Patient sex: M
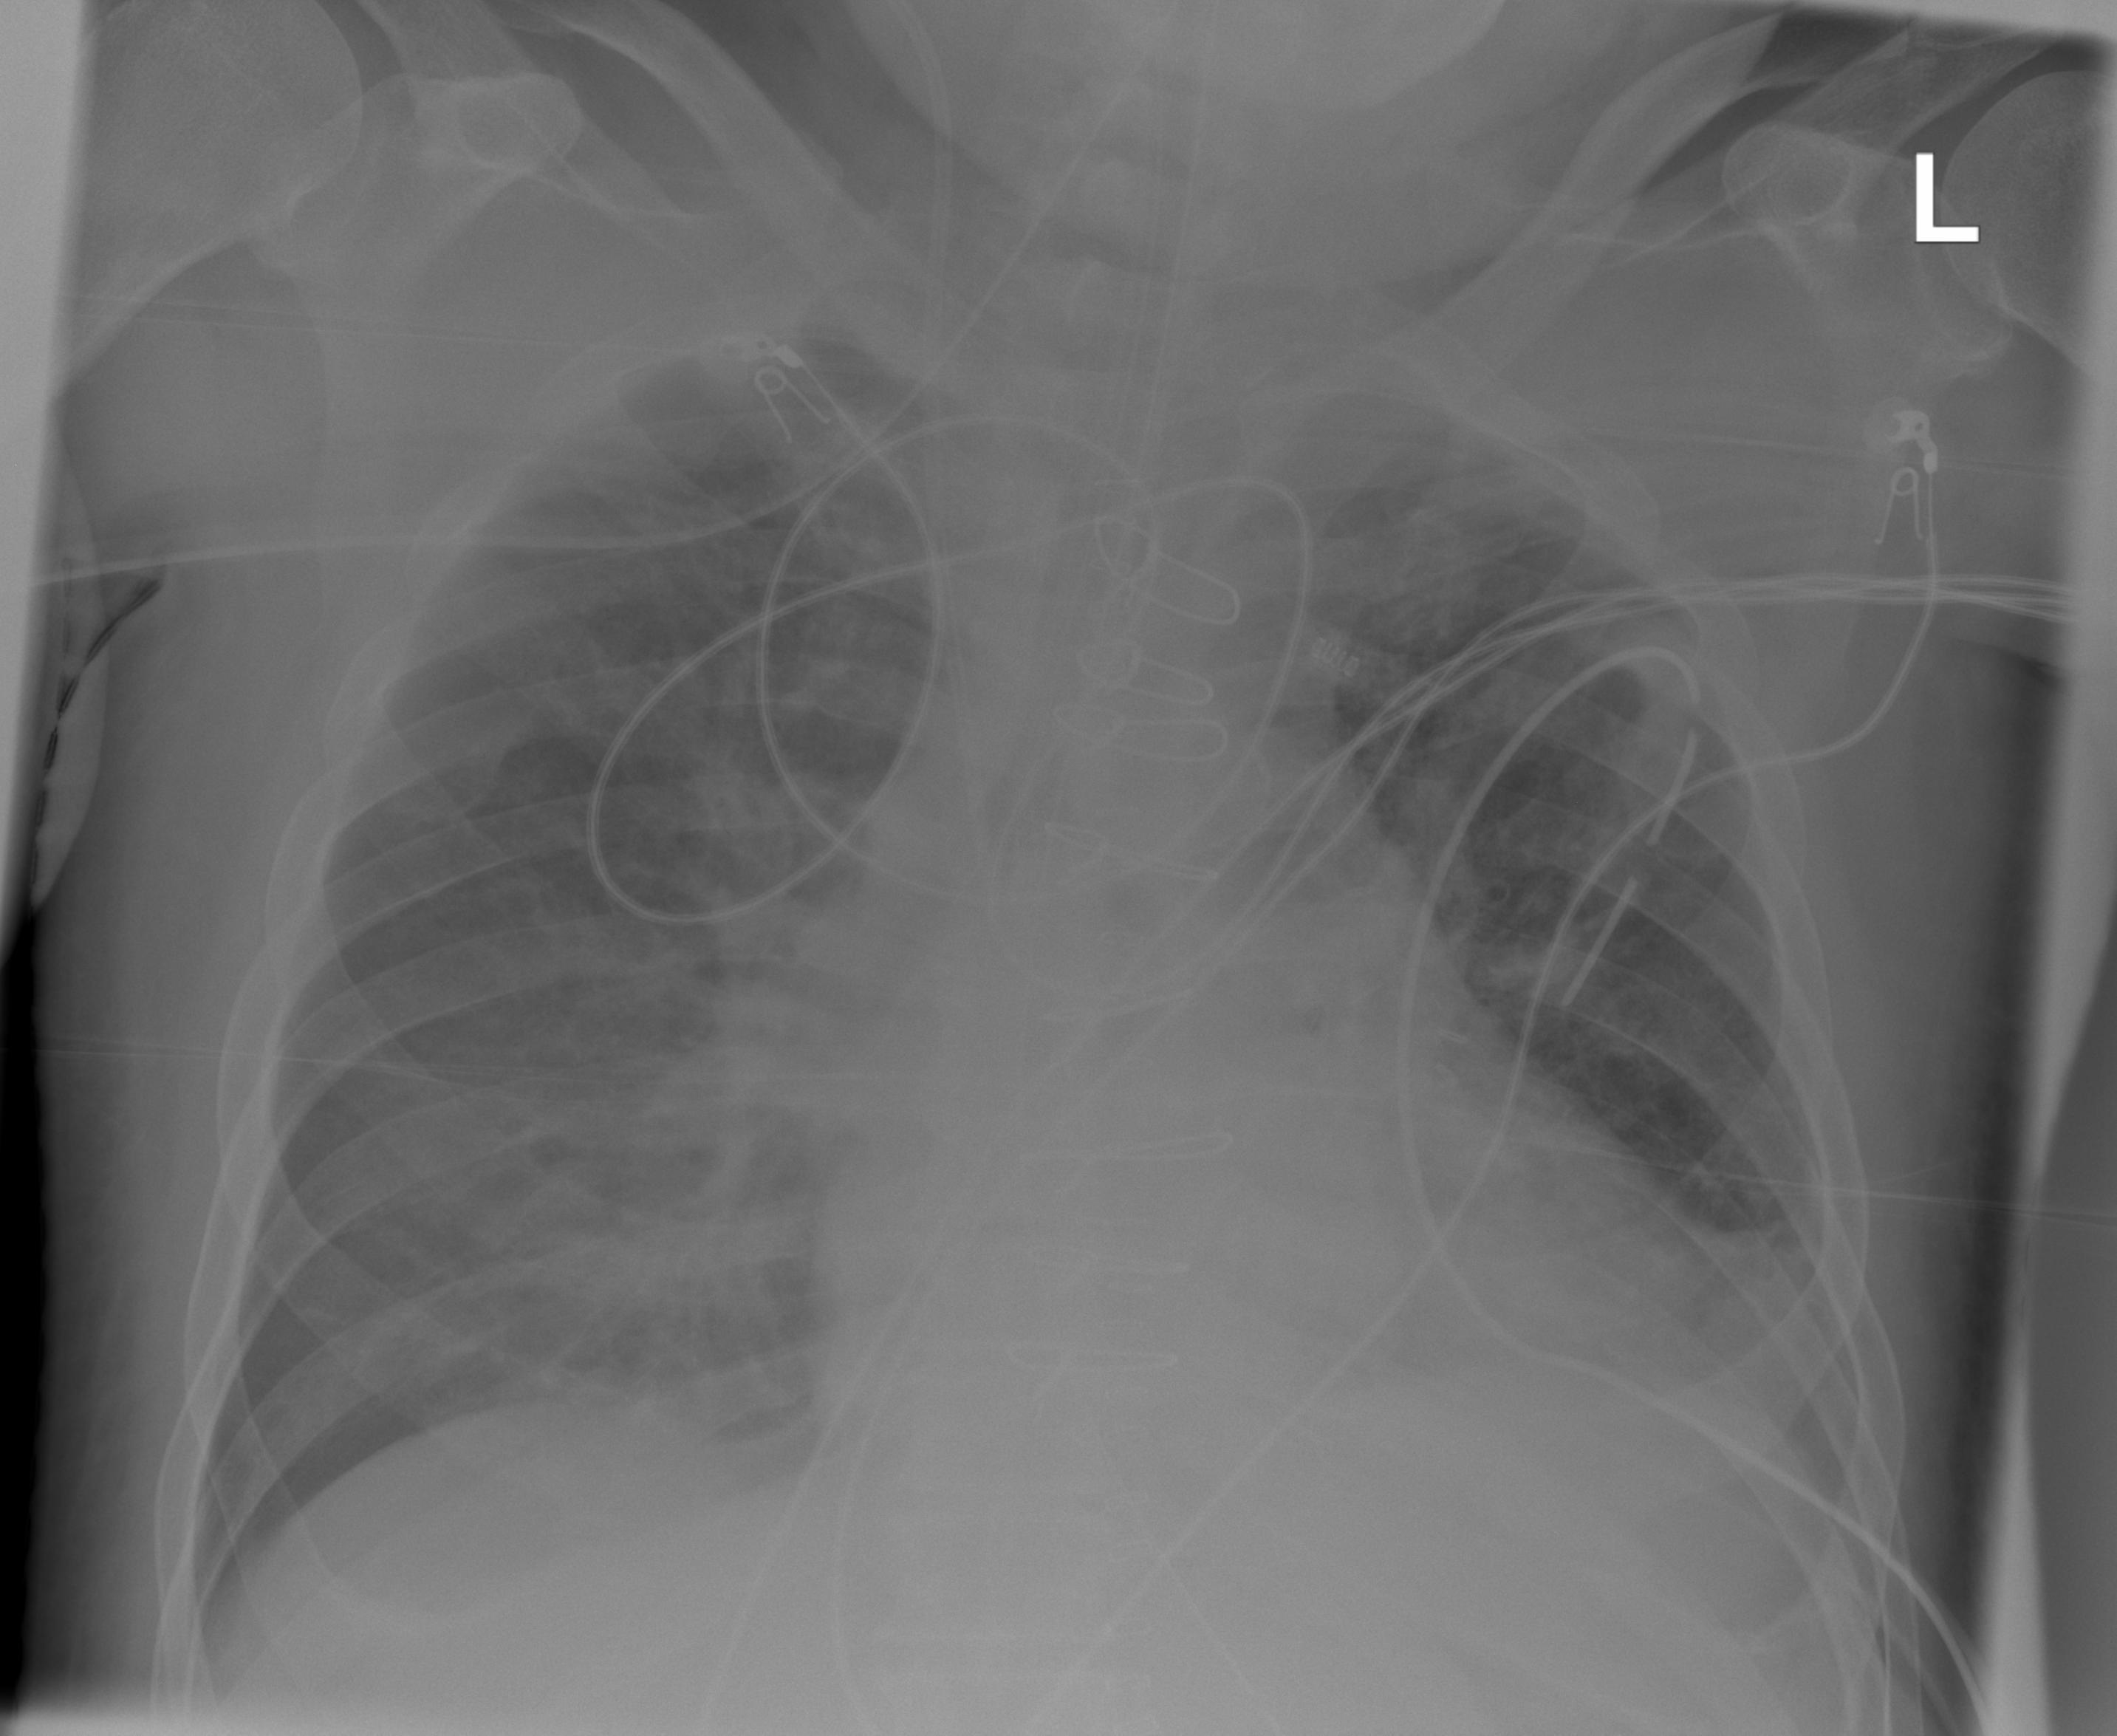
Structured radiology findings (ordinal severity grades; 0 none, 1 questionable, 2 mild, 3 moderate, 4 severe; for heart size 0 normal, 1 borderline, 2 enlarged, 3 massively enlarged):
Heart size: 2
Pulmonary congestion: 2
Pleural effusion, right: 1
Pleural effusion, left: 2
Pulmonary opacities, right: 2
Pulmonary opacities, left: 2
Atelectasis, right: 2
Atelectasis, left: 2